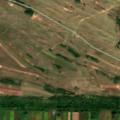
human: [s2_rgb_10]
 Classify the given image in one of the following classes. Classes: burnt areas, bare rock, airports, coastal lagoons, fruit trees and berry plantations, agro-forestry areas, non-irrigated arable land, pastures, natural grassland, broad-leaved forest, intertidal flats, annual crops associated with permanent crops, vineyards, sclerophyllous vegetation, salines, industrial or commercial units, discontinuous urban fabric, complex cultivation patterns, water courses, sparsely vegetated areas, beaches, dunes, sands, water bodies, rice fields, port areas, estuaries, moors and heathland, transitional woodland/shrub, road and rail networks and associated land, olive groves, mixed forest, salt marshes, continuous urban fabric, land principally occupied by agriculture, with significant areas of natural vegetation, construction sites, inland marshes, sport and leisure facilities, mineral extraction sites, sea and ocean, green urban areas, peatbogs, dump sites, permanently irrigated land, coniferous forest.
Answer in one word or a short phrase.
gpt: non-irrigated arable land, natural grassland, transitional woodland/shrub